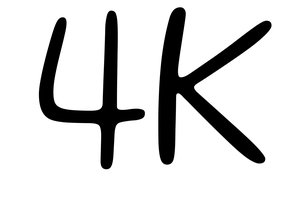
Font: Gluten_ExtraLight